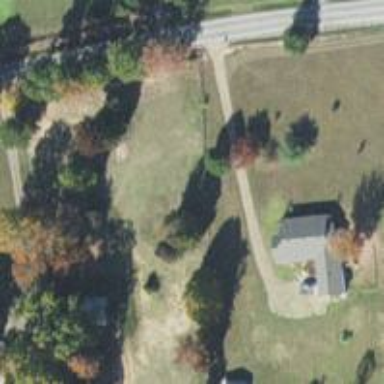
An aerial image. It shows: Driveway.